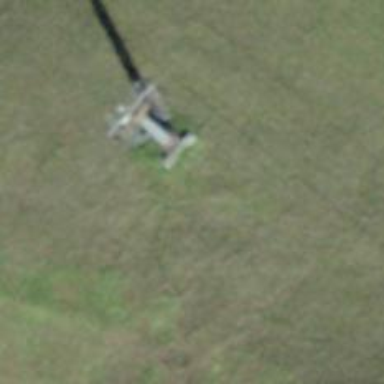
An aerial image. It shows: Pylon used for aerialway.